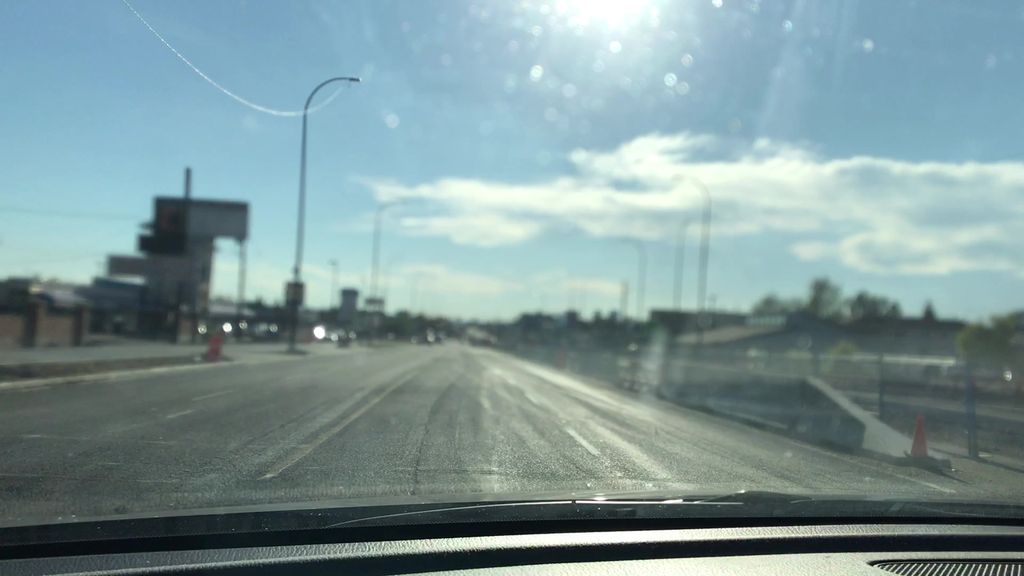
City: calgary